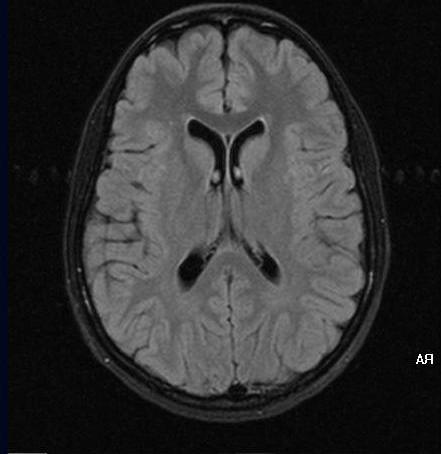
Label: notumor